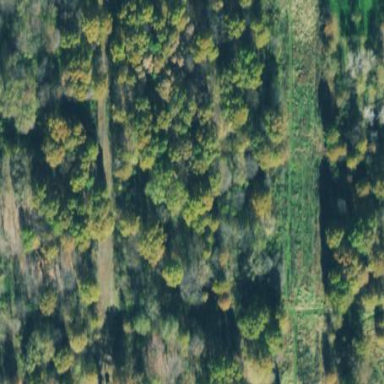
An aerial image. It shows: Beautiful woodland area.